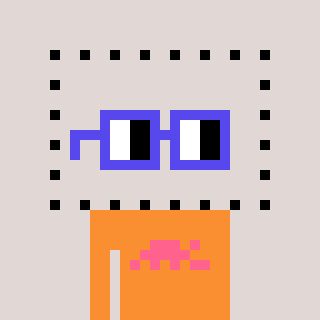
a pixel art character with square blue glasses, a void-shaped head and a orange-colored body on a warm background